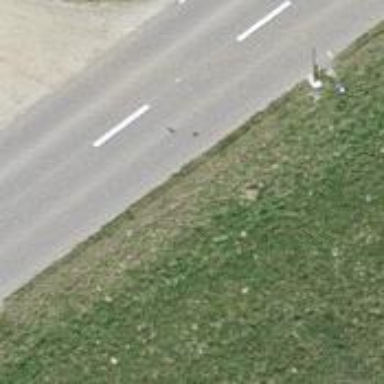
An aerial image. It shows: Tertiary road.